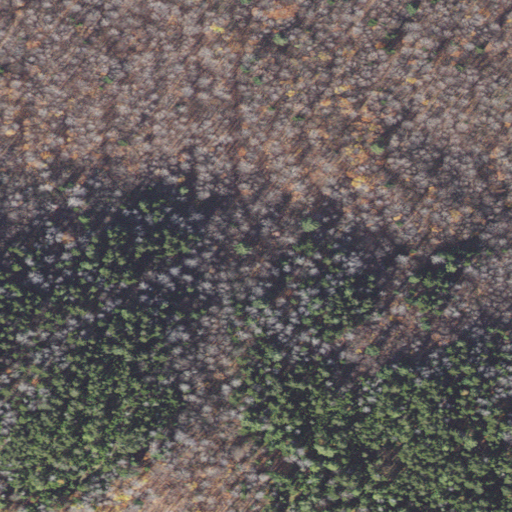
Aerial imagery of mountain in New Hampshire named Jackknife Hill containing deciduous forest, mixed forest, and evergreen forest